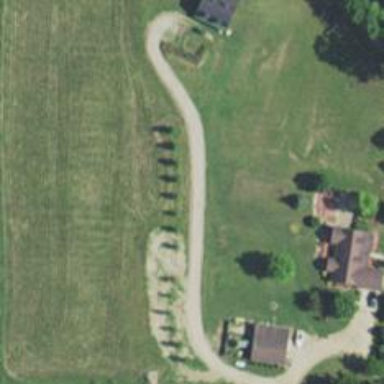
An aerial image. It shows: Driveway leading to service road.